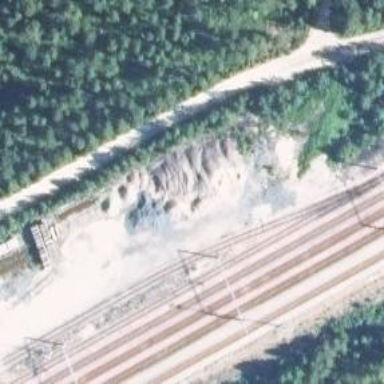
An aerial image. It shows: Wedge is used for the railway derail.